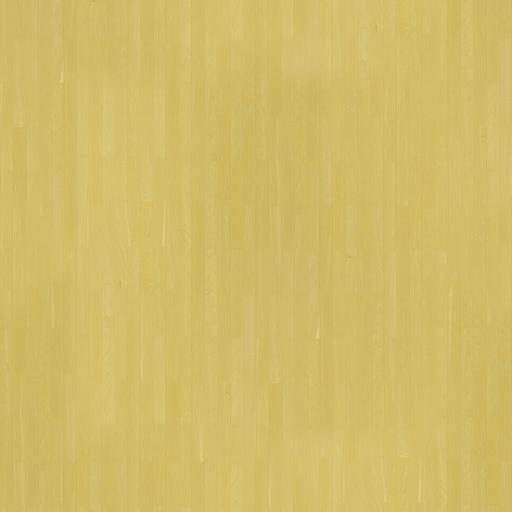
Tags: floor flooring parquet smooth wood wooden